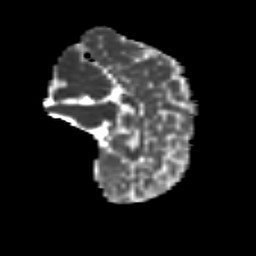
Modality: MD
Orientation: sagittal
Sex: male
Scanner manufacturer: siemens
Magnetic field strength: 3 T
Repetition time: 5 s
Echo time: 0.071 s